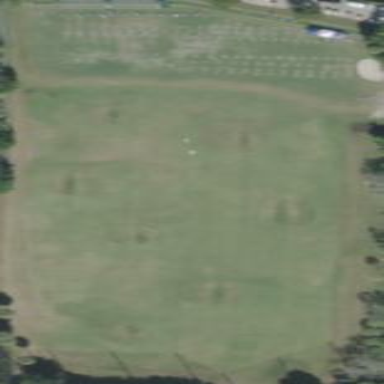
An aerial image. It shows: Grassy area designated for driving range golf.